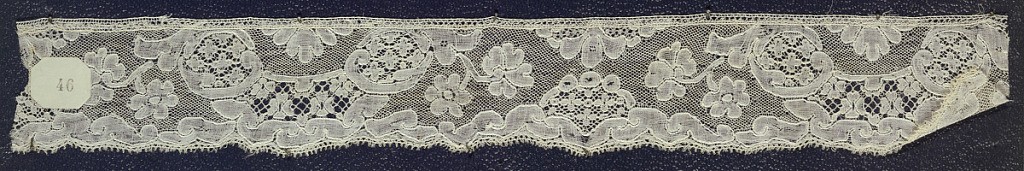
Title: Border
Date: late 18th century
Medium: Technique: bobbin lace
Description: Bobbin lace edge; late 18th century Maline